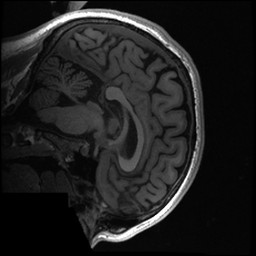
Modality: T1w
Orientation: sagittal